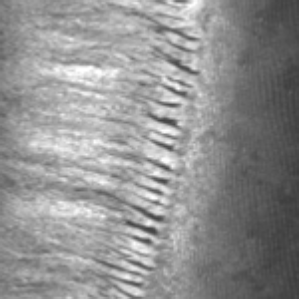
Label: frost